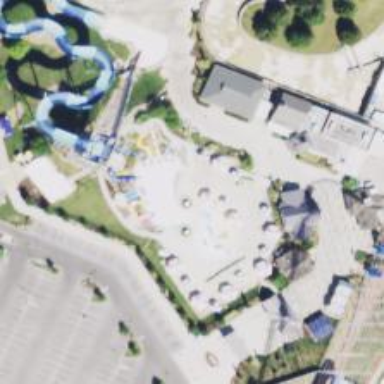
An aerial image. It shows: Tourism attraction featuring water slide.